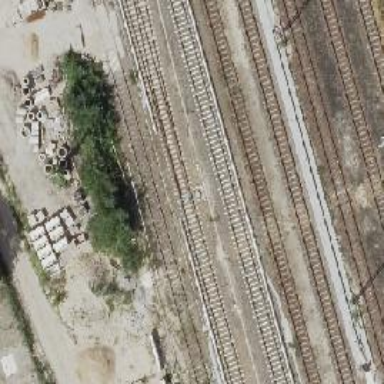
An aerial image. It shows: Light rail railway line with electrified rails.